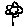
Label: flower